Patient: sex M, age 66
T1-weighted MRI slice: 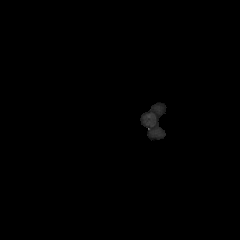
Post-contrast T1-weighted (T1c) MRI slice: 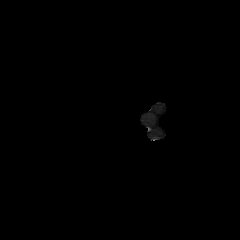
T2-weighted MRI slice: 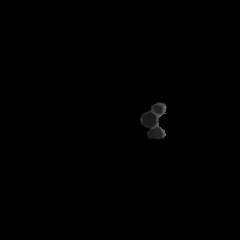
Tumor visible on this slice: no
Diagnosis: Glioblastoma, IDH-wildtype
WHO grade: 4